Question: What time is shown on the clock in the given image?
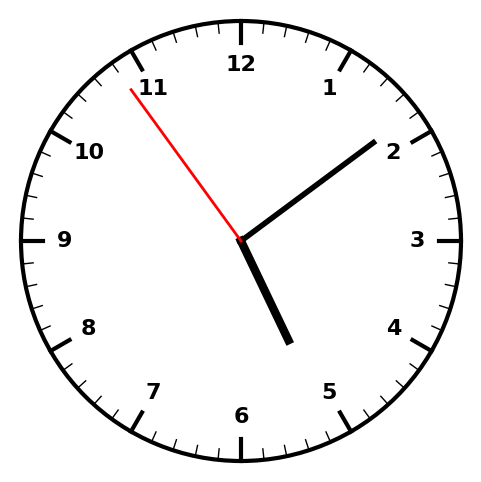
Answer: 05:08:54